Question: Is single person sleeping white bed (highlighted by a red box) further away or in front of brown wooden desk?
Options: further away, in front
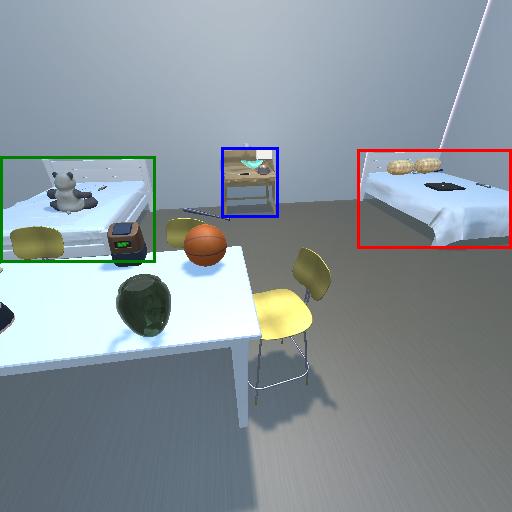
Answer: further away